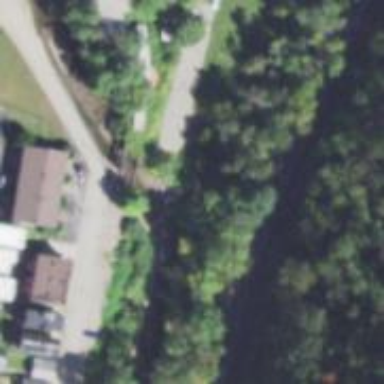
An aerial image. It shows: Abandoned railway bridge.